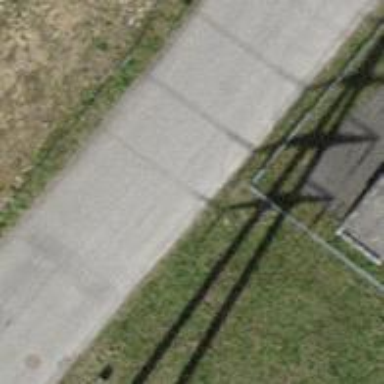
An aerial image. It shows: Concrete power pole.